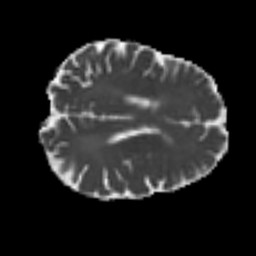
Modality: MD
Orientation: axial
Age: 62
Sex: male
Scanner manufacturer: siemens
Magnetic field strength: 3 T
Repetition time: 4.999 s
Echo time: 0.07946 s